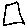
Label: square